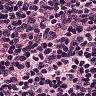
Metastatic tissue present: no